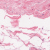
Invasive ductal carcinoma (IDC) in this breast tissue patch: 0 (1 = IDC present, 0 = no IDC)